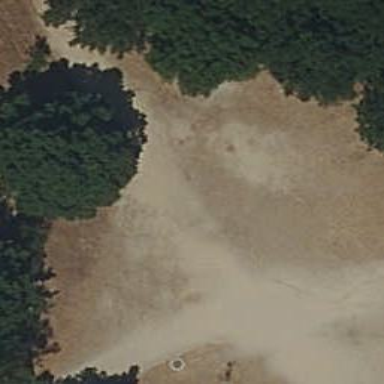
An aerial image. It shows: Dirt path.